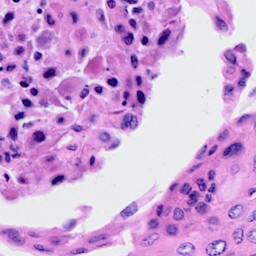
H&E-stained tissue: Cervix